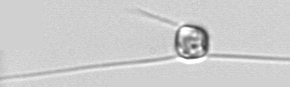
Label: Chaetoceros_danicus